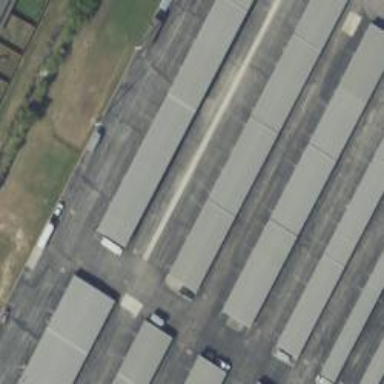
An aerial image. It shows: Building used for storage rental.